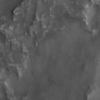
Label: not_dusty